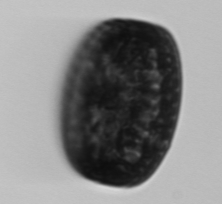
Label: Coscinodiscus